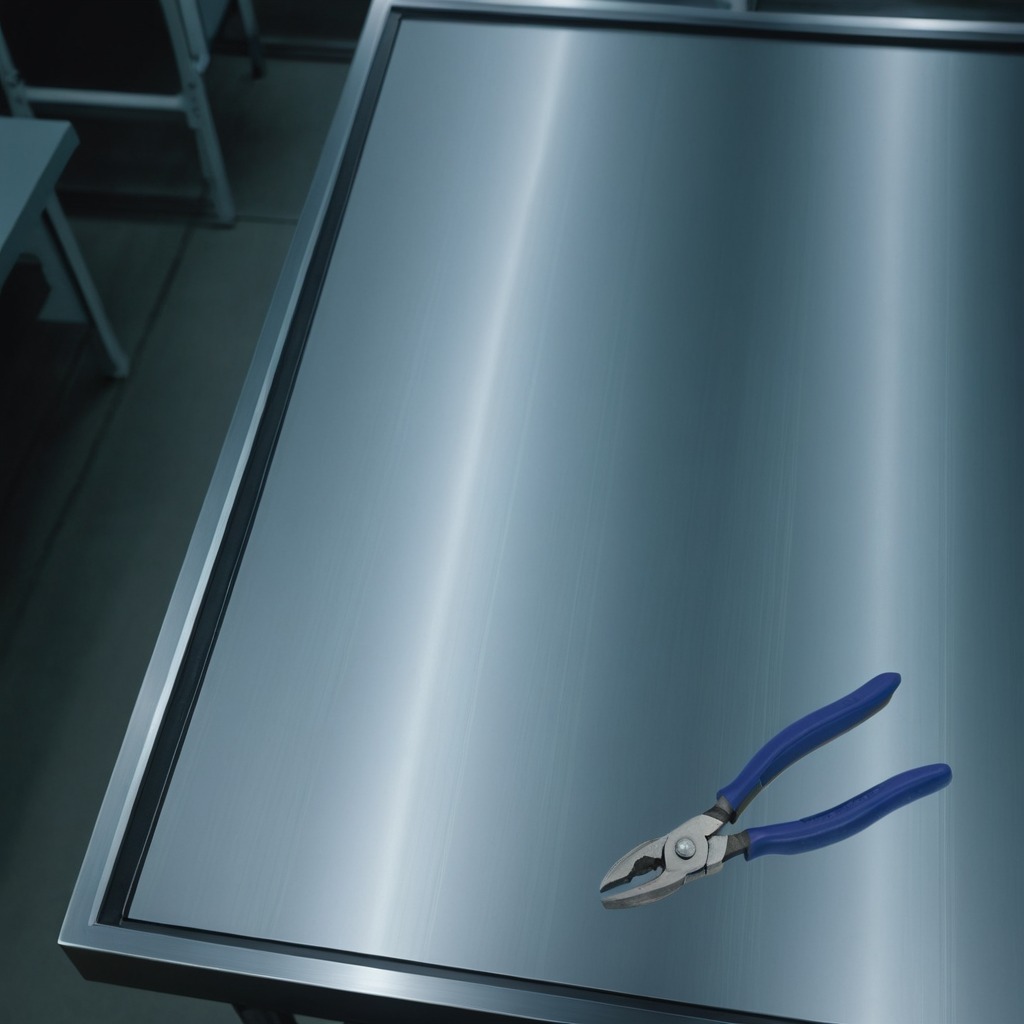
A plier is lying on the metal table in a machine shop under fluorescent lights.